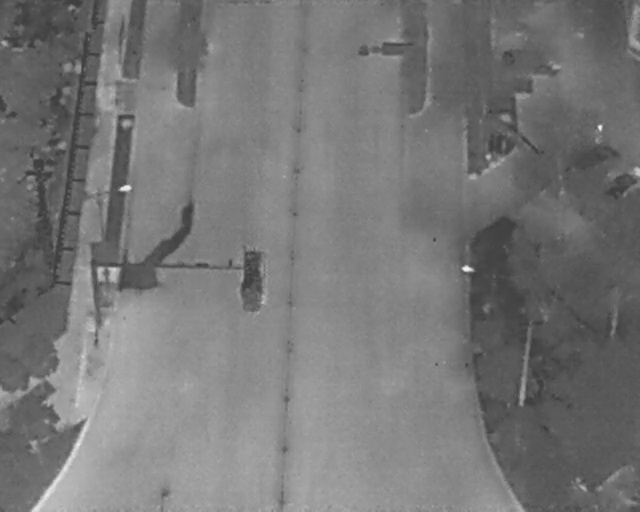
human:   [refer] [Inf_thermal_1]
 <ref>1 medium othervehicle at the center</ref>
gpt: <box>[[34, 52, 44, 57, 2]]</box>